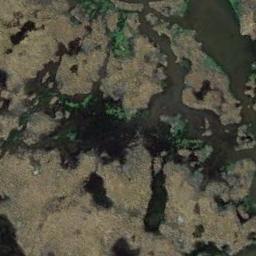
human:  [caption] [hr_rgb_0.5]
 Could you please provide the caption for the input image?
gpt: There are several scattered trees in the middle of this wetland .

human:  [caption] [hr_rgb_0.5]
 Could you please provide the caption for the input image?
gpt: There are plants on the wetlands .

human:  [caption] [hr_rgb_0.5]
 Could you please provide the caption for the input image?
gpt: The river surface in a wetland is covered with large green and brown mixed heavy vegetation .

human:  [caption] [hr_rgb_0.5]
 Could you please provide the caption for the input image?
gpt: The wetland consists of dry and green plants and water .

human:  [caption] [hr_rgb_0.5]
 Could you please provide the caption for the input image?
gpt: There are some bare land and water areas on the wetland .